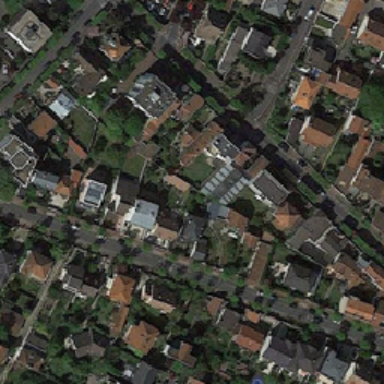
The residential area consists of several blocks .